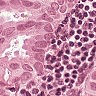
Metastatic tissue present: yes